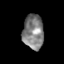
Tissue: skin
Cell type: Epithelial cells
Senescence score: 0.2541
Nuclear area (px): 704
Mean DAPI intensity: 128.344